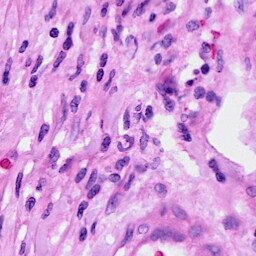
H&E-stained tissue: Ovarian